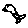
Label: bird